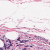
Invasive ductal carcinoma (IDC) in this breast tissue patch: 0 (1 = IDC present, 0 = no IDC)